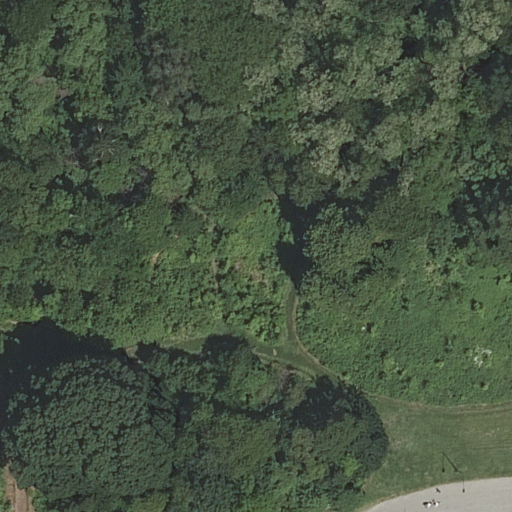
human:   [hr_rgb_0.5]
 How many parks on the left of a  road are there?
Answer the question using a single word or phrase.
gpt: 0

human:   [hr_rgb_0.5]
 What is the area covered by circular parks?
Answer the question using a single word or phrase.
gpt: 0m2

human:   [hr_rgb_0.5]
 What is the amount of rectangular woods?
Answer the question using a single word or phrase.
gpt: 0

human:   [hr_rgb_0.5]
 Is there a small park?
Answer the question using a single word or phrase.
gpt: no

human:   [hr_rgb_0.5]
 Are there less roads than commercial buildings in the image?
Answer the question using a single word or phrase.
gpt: no

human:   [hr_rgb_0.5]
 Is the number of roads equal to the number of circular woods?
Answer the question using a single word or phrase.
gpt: no

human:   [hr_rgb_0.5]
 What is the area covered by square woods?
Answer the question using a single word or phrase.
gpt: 0m2

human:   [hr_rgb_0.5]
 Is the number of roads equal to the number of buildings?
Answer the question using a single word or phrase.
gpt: no

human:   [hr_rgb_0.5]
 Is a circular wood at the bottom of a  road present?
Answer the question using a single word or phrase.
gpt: no

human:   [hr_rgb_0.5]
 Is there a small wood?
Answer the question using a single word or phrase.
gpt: no

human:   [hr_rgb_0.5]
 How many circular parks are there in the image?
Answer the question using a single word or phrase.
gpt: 0

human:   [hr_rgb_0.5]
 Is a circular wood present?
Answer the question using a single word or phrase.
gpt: no

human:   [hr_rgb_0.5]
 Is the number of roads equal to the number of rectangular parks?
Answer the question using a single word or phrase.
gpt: no

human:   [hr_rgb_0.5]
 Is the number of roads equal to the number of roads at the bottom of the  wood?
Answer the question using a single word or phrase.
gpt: yes

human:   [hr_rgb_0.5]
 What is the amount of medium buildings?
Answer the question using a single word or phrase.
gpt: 0

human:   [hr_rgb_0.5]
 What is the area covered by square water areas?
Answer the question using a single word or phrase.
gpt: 0m2

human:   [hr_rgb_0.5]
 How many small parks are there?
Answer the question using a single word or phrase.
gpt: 0

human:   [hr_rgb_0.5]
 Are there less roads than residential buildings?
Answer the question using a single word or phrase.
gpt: no

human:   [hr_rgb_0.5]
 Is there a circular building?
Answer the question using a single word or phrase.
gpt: no

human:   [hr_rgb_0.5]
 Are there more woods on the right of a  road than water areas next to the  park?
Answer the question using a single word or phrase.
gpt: no

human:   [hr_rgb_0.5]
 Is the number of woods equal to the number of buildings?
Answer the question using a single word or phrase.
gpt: no

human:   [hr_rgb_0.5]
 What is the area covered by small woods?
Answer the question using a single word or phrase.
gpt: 0m2

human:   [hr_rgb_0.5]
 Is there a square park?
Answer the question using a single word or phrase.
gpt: no

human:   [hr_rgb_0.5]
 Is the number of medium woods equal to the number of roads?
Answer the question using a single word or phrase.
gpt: no

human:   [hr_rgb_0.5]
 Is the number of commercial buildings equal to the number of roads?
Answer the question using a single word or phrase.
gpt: no

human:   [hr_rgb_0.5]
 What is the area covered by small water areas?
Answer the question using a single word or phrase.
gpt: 0m2

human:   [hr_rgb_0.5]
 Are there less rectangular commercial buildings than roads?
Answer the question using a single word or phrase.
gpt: yes

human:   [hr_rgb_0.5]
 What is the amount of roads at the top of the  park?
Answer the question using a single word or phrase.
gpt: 0

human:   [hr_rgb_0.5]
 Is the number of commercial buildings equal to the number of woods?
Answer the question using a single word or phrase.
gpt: no

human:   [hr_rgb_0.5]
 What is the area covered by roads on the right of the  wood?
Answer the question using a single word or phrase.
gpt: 0m2

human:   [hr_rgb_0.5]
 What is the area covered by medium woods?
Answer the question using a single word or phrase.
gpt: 0m2

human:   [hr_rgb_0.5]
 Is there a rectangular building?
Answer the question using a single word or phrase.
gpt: no

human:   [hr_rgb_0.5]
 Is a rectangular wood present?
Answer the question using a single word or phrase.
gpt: no

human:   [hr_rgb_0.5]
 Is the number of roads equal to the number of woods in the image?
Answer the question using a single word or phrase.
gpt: no

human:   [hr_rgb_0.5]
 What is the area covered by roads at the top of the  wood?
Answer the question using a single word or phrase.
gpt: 0m2

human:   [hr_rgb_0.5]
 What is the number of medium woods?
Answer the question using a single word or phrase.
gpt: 0